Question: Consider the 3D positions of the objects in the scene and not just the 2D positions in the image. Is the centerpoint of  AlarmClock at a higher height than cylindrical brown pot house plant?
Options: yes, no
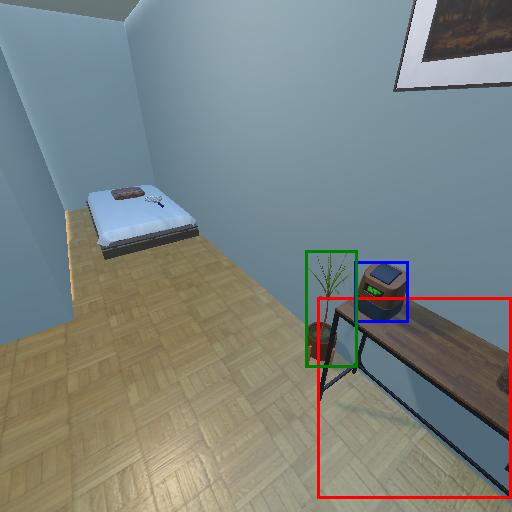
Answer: yes